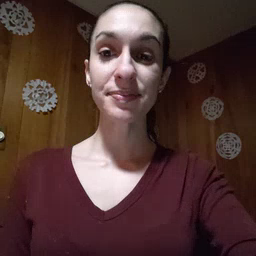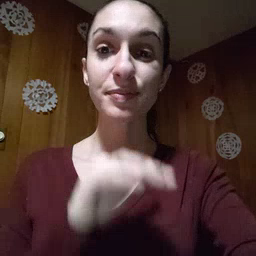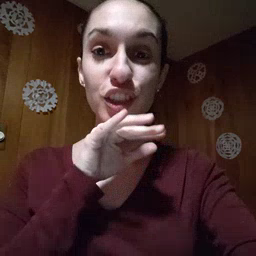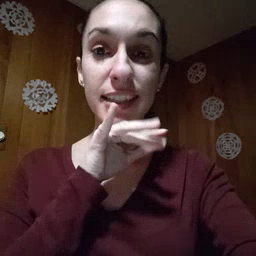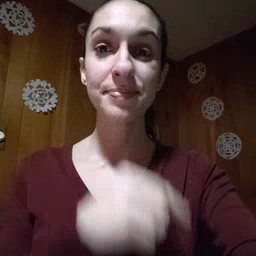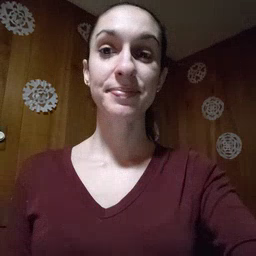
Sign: dirty